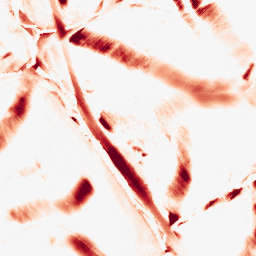
Category: morphological
Decomposition family: morphological_diamond
Decomposition parameters: operation: opening
radius: 20
Upsampling method: lanczos
Upsampling parameters: scale: 8
Upsampling scale: 8